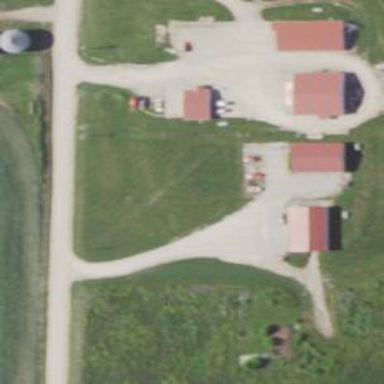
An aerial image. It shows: Driveway leading to service road.